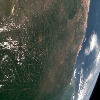
Label: land